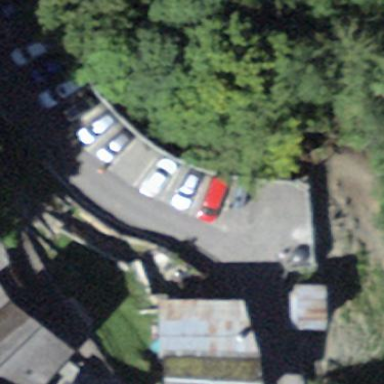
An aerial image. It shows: Parking area available.